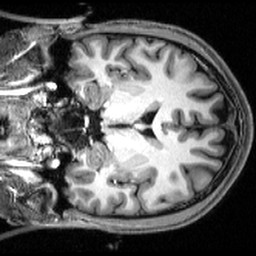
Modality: T1w
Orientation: coronal
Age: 23
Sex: male
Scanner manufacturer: siemens
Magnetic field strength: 3 T
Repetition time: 2.53 s
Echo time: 0.00339 s